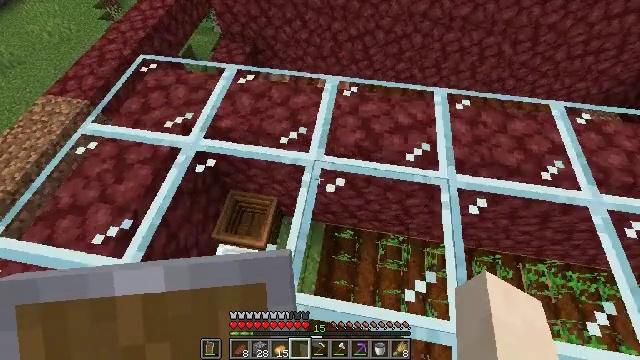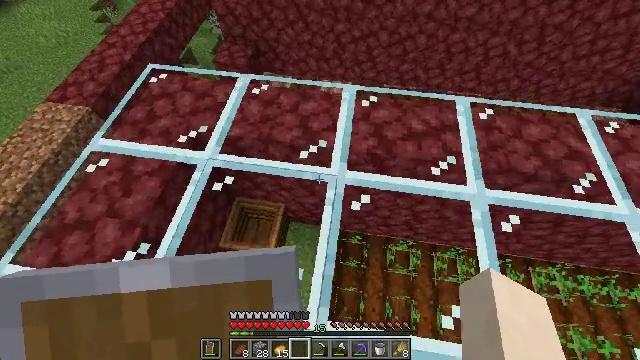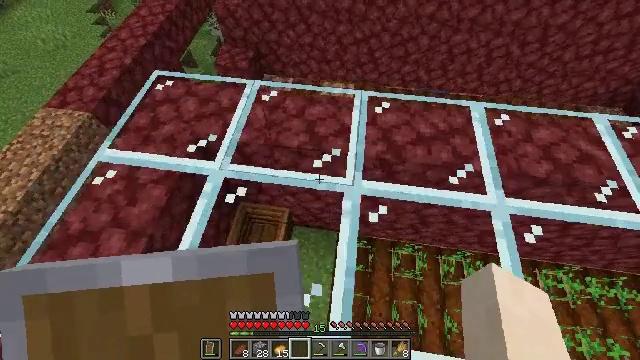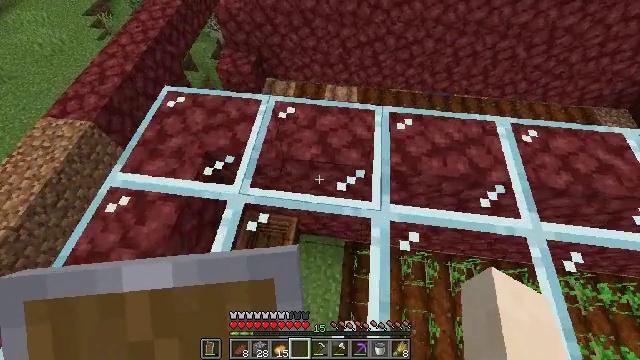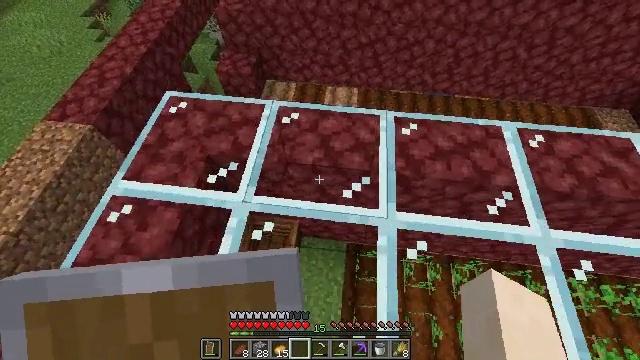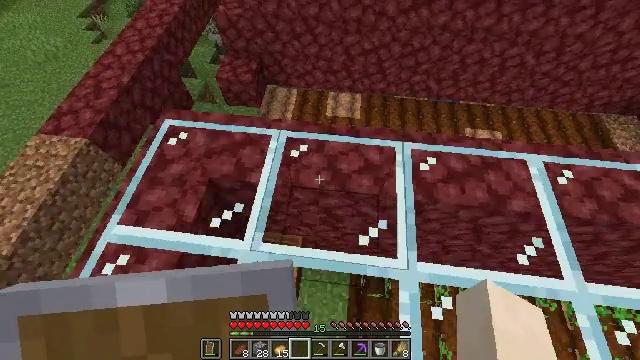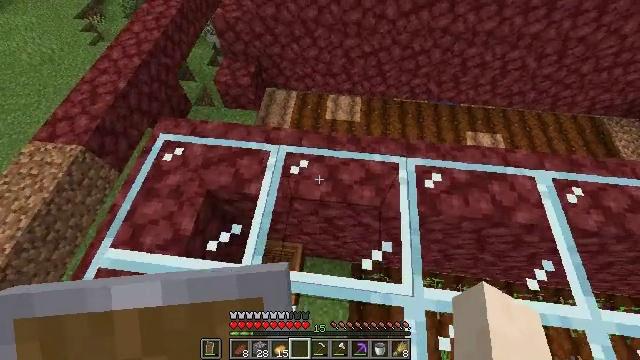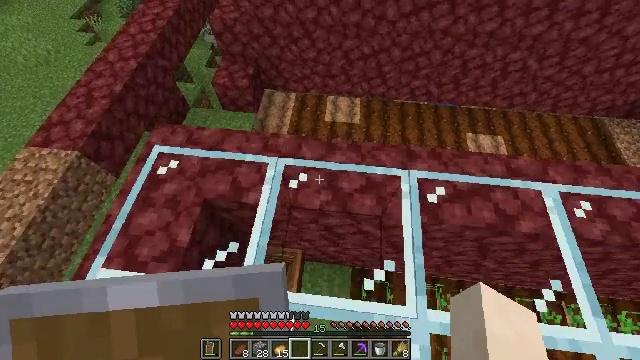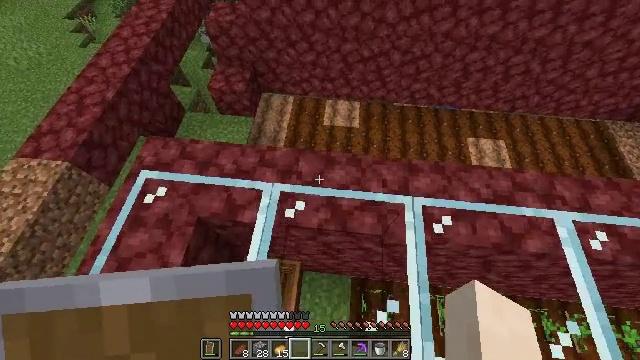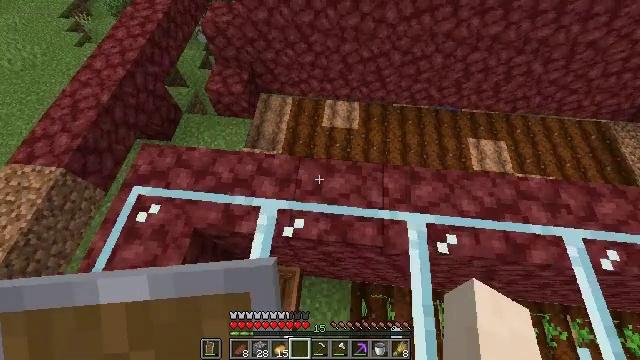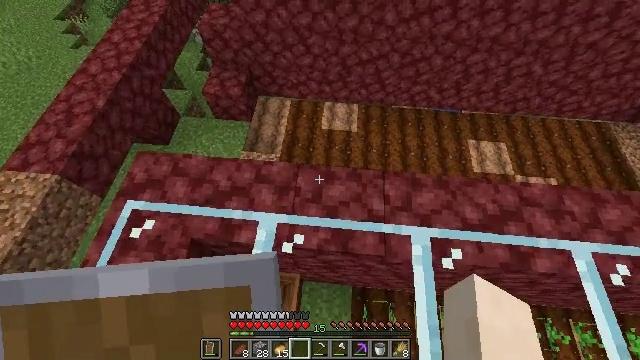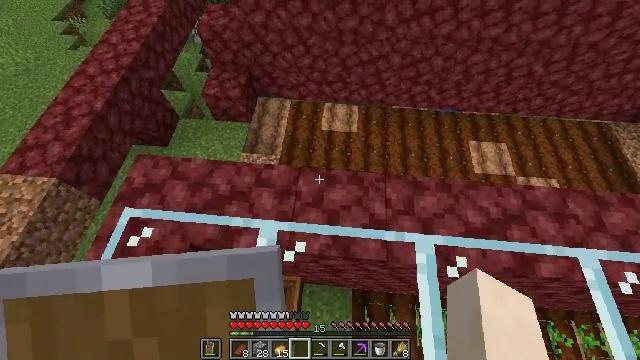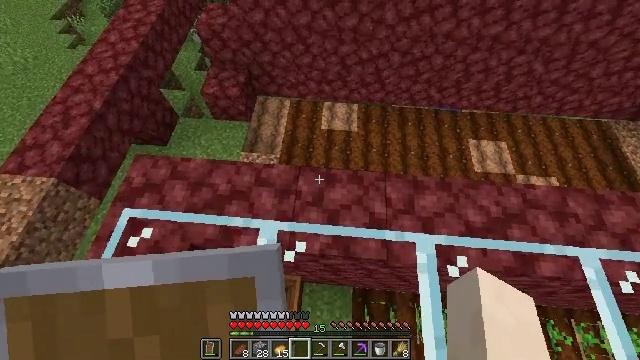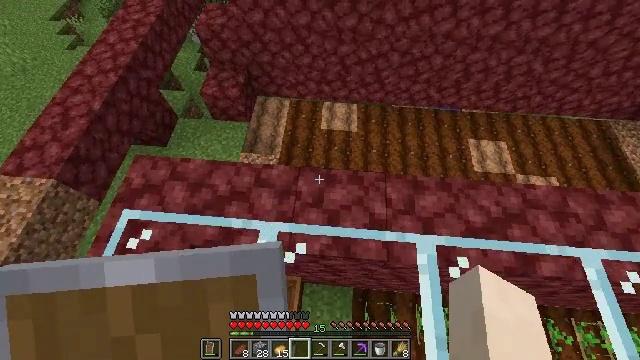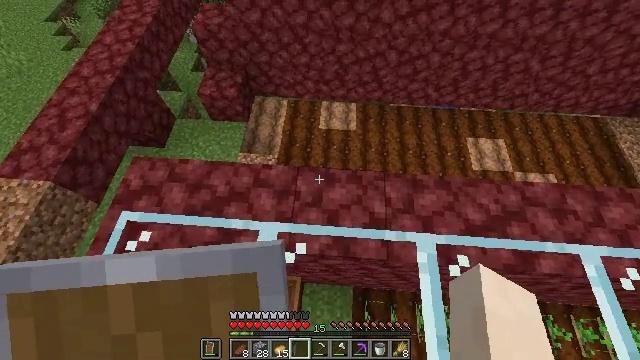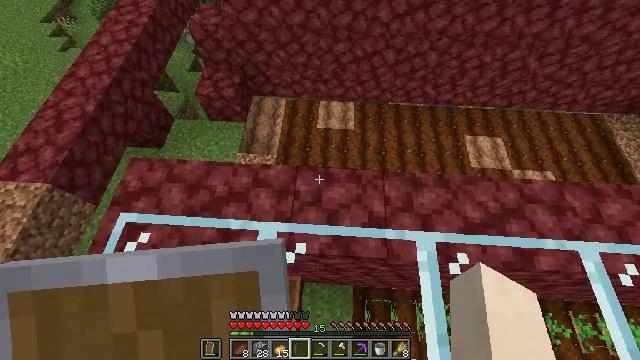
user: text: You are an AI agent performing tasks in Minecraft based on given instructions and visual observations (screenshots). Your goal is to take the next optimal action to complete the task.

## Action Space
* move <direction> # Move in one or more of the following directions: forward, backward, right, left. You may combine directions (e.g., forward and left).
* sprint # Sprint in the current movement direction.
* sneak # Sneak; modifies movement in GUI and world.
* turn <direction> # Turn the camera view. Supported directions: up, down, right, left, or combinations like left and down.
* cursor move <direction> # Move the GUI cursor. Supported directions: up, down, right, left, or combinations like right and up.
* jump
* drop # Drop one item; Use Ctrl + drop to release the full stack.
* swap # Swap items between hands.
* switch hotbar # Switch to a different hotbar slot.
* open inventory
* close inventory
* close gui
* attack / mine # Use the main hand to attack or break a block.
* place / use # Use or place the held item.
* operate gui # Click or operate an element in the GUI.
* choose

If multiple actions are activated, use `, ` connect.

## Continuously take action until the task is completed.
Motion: motion action
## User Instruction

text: Break the farmland to revert it to dirt.
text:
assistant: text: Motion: move forward and move left
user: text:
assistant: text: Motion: move forward and move left
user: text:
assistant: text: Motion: move forward and move left
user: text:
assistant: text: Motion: move forward
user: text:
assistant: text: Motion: move forward
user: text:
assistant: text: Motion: move forward
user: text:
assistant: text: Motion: move forward
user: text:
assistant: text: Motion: move forward
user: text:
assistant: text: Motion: no_op
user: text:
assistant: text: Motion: no_op
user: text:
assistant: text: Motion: no_op
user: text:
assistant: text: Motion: no_op
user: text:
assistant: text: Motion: no_op
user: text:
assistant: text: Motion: no_op
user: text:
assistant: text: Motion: no_op
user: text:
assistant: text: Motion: no_op
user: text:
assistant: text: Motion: turn right
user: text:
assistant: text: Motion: no_op
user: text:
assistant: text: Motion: no_op
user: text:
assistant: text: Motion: no_op
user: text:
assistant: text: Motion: no_op
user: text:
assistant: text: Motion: no_op
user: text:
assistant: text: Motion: move forward and move right
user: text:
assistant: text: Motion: move forward and move right
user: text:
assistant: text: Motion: move forward and move right, turn up
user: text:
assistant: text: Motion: move forward and move right
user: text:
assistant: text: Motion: move forward and move right
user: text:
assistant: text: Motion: move forward and move right
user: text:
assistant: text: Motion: move right
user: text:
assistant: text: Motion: move right